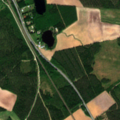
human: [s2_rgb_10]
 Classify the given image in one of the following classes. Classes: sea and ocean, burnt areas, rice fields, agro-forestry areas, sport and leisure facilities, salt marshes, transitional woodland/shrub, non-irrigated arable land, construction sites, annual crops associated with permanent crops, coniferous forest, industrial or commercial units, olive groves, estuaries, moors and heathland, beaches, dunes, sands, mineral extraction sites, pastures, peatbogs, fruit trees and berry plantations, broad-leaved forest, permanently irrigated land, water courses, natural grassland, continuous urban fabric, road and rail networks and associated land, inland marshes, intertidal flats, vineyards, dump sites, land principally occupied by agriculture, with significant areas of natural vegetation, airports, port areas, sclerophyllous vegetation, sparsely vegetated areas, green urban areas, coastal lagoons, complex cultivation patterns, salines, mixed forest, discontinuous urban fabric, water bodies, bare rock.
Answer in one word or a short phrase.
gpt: non-irrigated arable land, land principally occupied by agriculture, with significant areas of natural vegetation, coniferous forest, mixed forest, transitional woodland/shrub